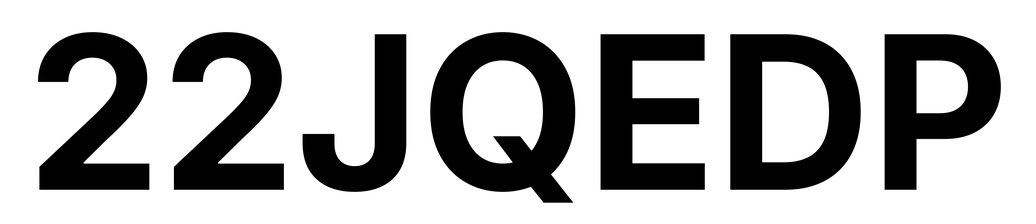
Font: Inter_Bold